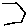
Label: hexagon